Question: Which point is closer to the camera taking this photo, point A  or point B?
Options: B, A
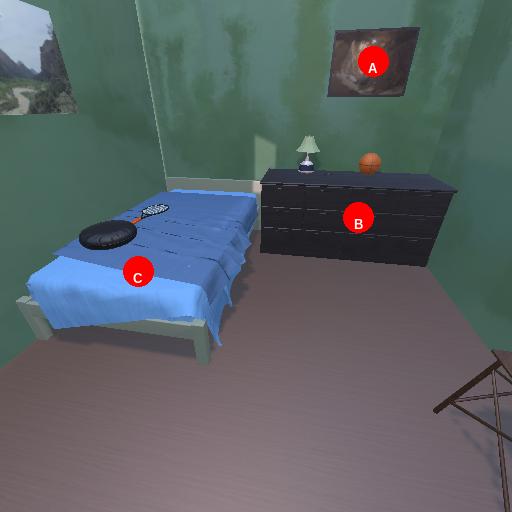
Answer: B